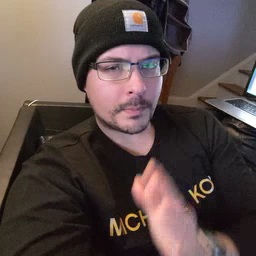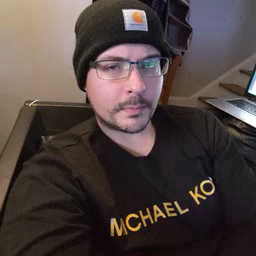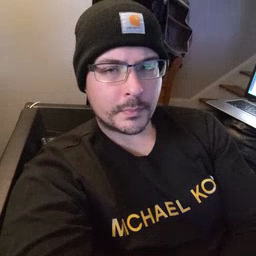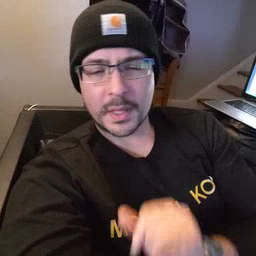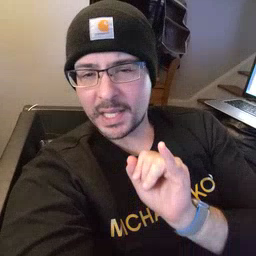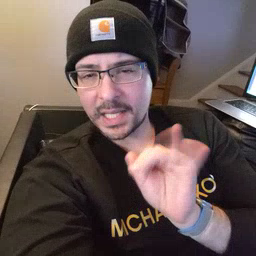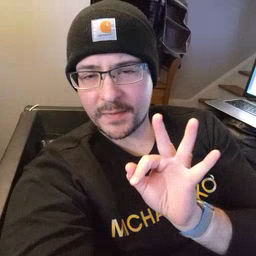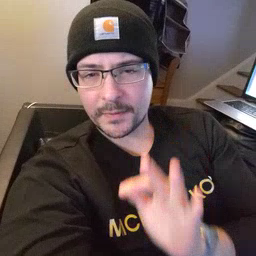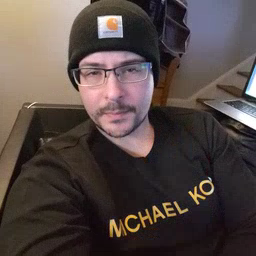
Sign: if